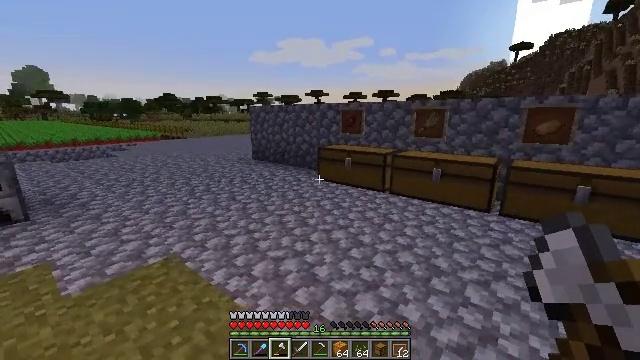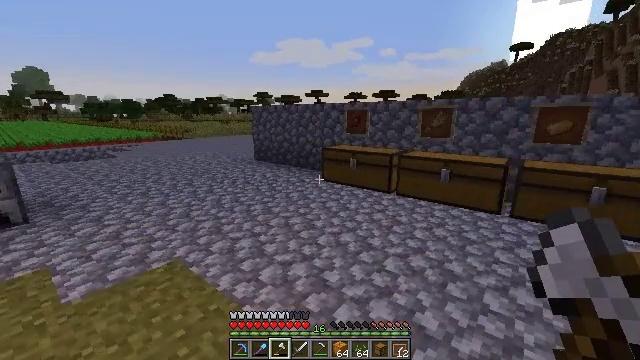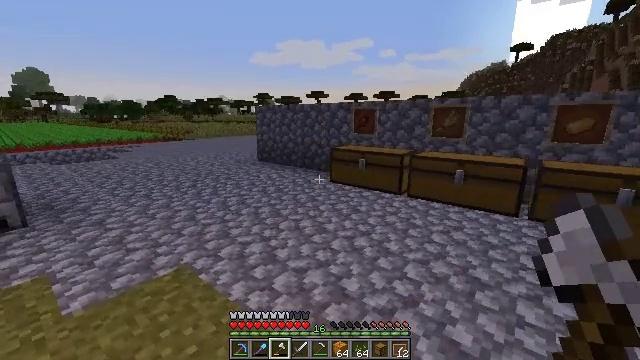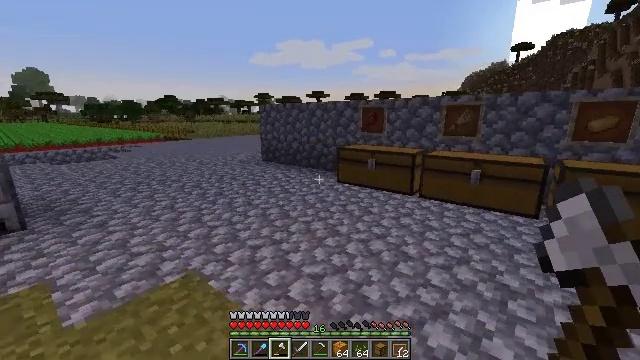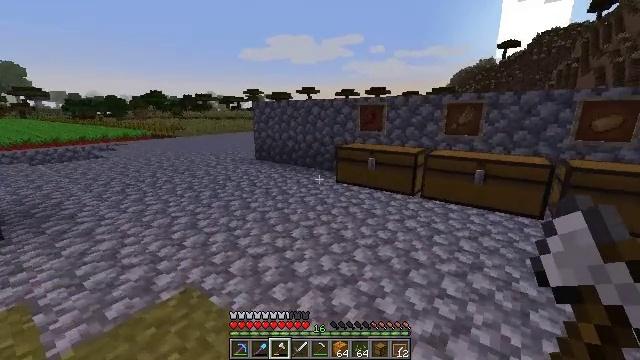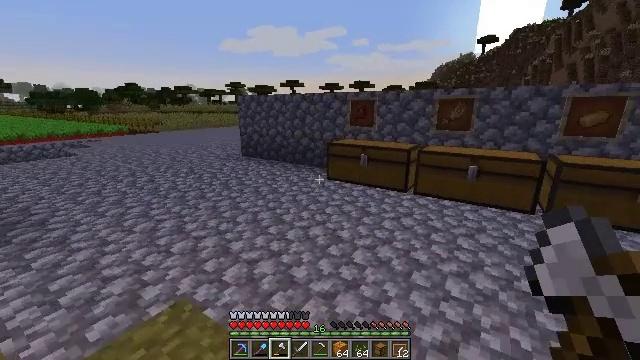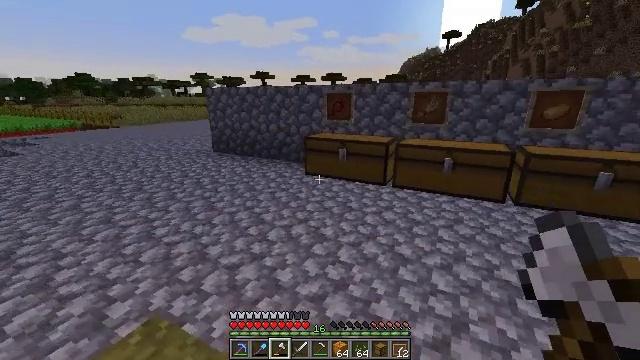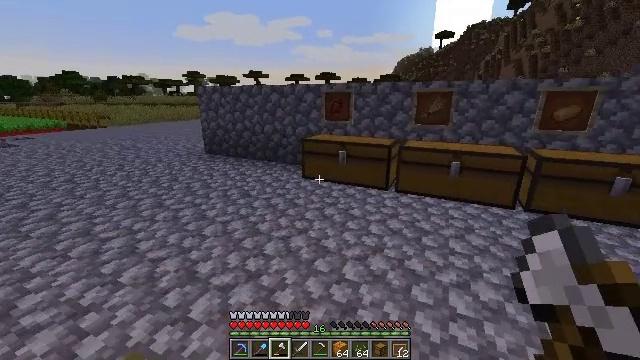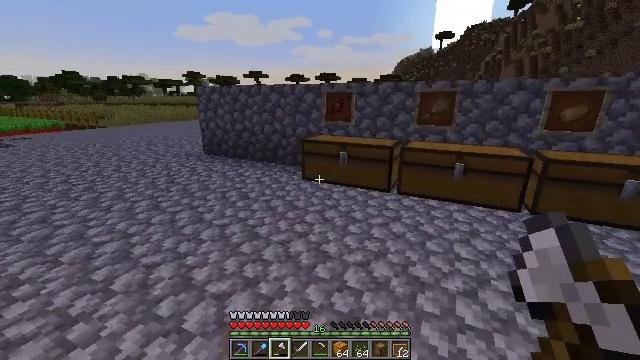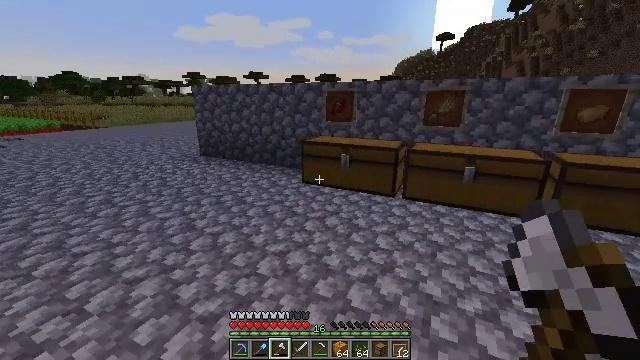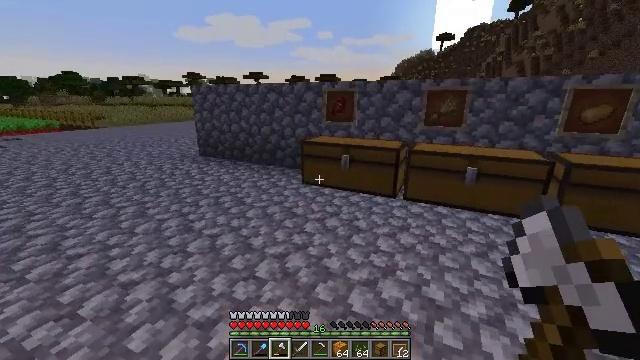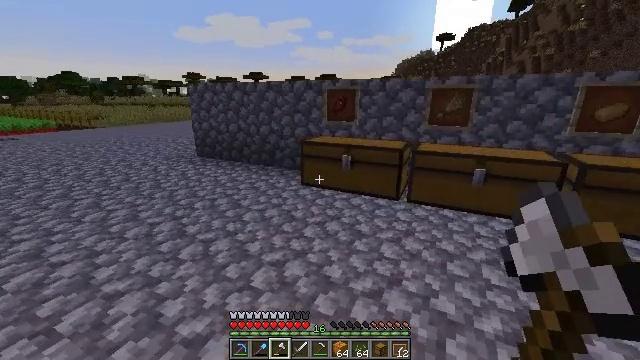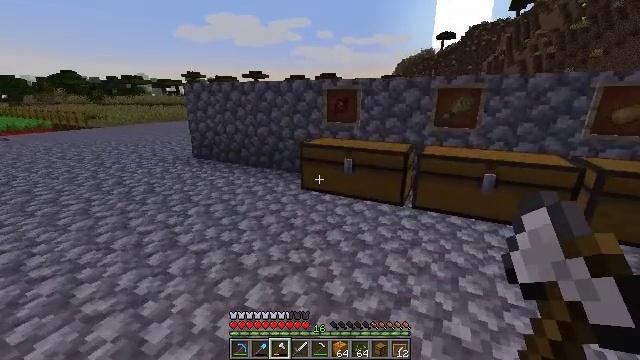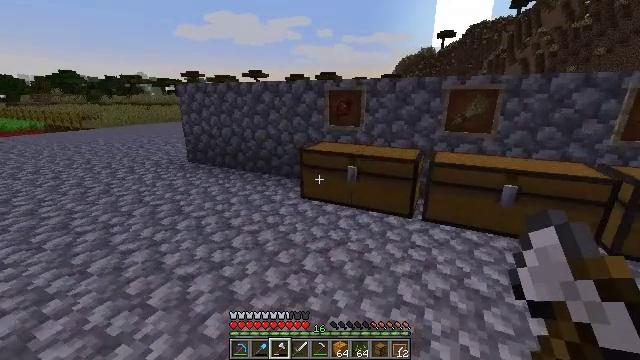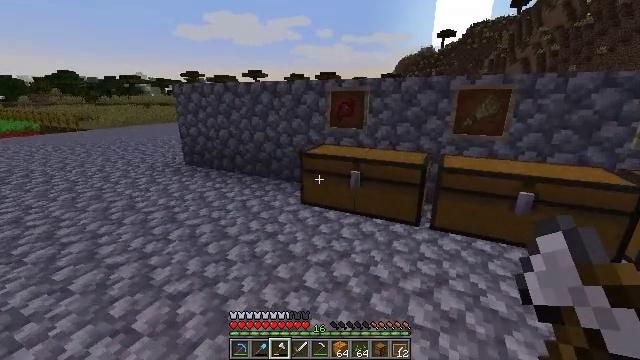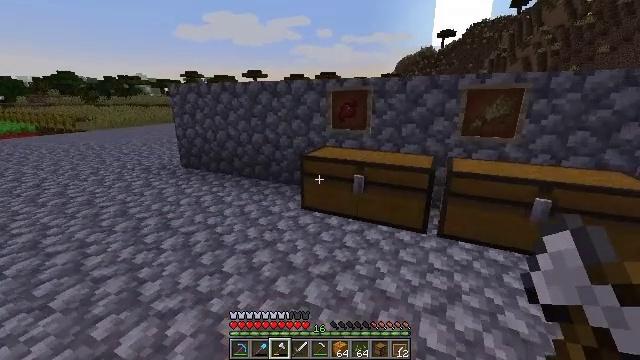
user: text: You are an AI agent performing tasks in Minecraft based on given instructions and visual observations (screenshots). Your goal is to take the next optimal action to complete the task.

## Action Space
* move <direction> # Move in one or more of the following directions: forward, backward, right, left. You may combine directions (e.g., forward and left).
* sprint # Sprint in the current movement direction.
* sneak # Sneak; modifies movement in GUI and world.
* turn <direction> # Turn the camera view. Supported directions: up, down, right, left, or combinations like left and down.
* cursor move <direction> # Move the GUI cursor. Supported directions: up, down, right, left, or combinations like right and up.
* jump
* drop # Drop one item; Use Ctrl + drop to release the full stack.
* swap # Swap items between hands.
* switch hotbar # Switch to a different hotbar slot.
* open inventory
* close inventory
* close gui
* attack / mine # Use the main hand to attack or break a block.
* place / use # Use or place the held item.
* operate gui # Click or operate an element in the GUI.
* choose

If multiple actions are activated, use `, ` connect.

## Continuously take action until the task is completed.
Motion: motion action
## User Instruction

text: Mine beetroots from the garden.
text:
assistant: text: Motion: move forward and move left
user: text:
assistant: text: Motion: move forward and move left
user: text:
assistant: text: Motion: move forward and move left
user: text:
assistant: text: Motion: move forward and move left, turn right
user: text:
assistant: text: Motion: move forward and move left, turn right and down
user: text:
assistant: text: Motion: move forward, turn right and down
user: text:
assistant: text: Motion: move forward, turn right
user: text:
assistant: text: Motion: move forward
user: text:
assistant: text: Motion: move forward
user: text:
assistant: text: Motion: move forward
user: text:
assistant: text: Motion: move forward
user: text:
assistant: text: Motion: move forward
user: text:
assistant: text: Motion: move forward
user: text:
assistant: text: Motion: move forward
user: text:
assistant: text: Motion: move forward
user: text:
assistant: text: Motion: no_op
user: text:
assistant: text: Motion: no_op
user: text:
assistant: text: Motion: no_op
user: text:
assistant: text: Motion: turn right
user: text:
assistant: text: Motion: turn right and down
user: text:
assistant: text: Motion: move forward, turn right
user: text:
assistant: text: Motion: move forward, turn right and down
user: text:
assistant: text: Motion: move forward, turn right
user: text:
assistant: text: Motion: move forward, use / place
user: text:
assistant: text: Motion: use / place
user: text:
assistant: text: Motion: use / place
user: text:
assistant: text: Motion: use / place
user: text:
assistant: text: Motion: no_op
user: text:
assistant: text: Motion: open gui
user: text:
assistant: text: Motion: no_op